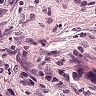
Metastatic tissue present: no